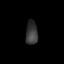
Tissue: lung
Cell type: Fibroblasts
Senescence score: 0.5434
Nuclear area (px): 277
Mean DAPI intensity: 56.964